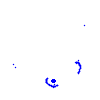
Particle: pion